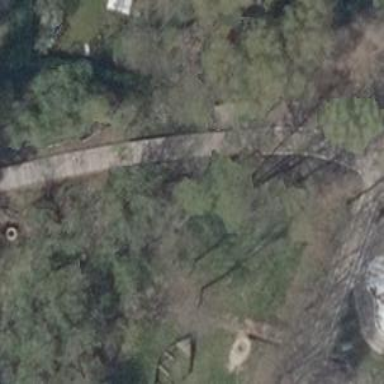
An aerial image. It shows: Footway bridge.